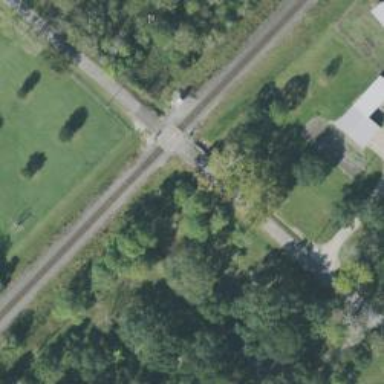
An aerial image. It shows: Railway level crossing.